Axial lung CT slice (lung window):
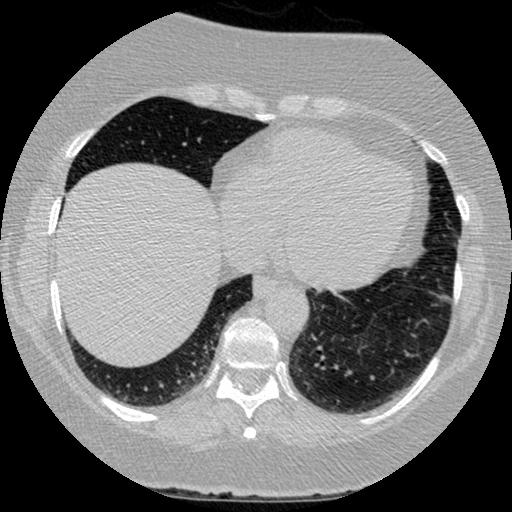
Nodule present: no